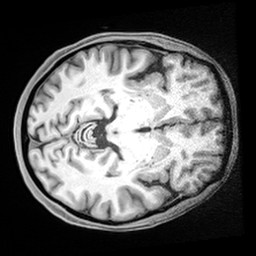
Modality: T1w
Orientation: axial
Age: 50
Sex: female
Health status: healthy
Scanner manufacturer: siemens
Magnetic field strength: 3 T
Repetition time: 2.4 s
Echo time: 0.00218 s